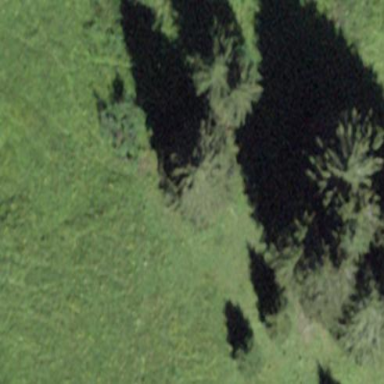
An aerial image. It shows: Forest area.